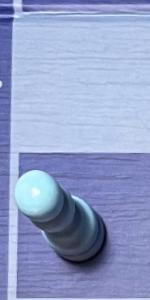
Label: Pawn_White